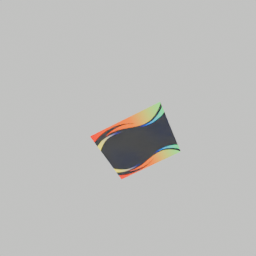
Label: decoration